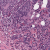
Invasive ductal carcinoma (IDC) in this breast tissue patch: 1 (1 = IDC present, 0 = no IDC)